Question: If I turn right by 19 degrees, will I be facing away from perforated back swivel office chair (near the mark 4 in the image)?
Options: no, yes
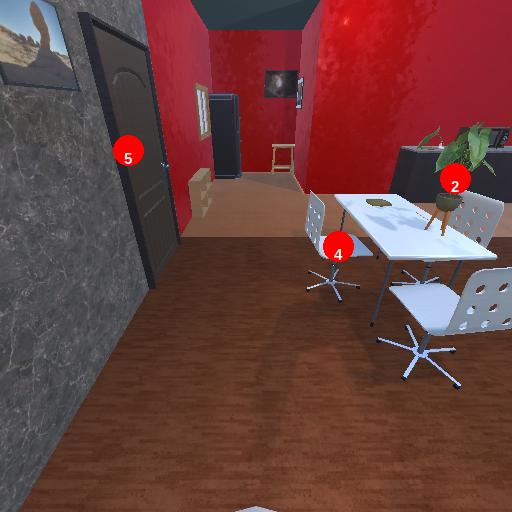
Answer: no